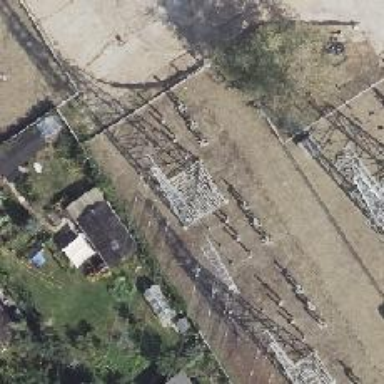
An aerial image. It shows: Power tower.